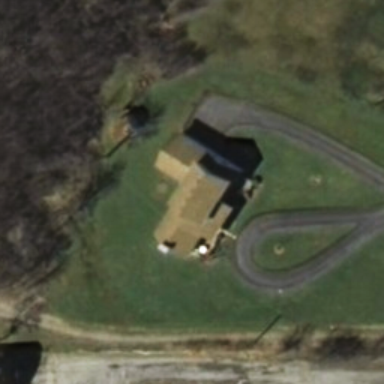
A house with orange roofs is surrounded by lawn and withered trees in the sparse residential area .